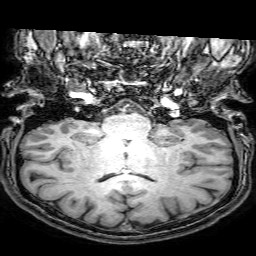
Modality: T1w
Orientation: sagittal
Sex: male
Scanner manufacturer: philips
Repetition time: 0.008151 s
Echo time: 0.00374 s